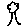
Label: tree